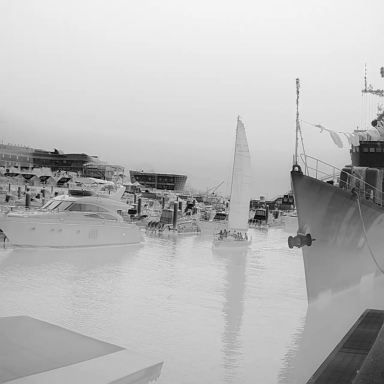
There are six objects shown in the infrared image, including four canoes, a bulk_carrier, and a sailboat.